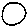
Label: circle